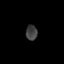
Tissue: skin
Cell type: Others
Senescence score: 0.6904
Nuclear area (px): 171
Mean DAPI intensity: 62.825